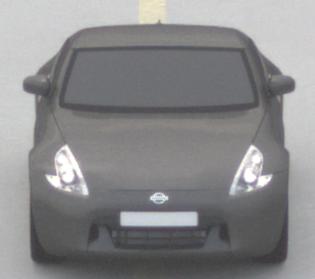
Make: Nissan
Model: 370Z Coupé
Detailed model: 370Z (Z34) Coupé
Model produced from: 2009/12
Model produced until: 2013/03
Doors: 3
Color: gray
Road condition: dry road
Daytime: midday
Contrast: low contrast